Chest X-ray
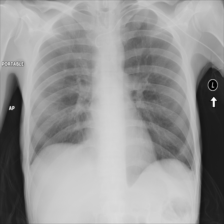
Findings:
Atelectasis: negative
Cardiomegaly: negative
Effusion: negative
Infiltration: negative
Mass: negative
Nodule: negative
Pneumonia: negative
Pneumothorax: negative
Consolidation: negative
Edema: negative
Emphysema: negative
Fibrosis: negative
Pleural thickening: negative
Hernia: negative